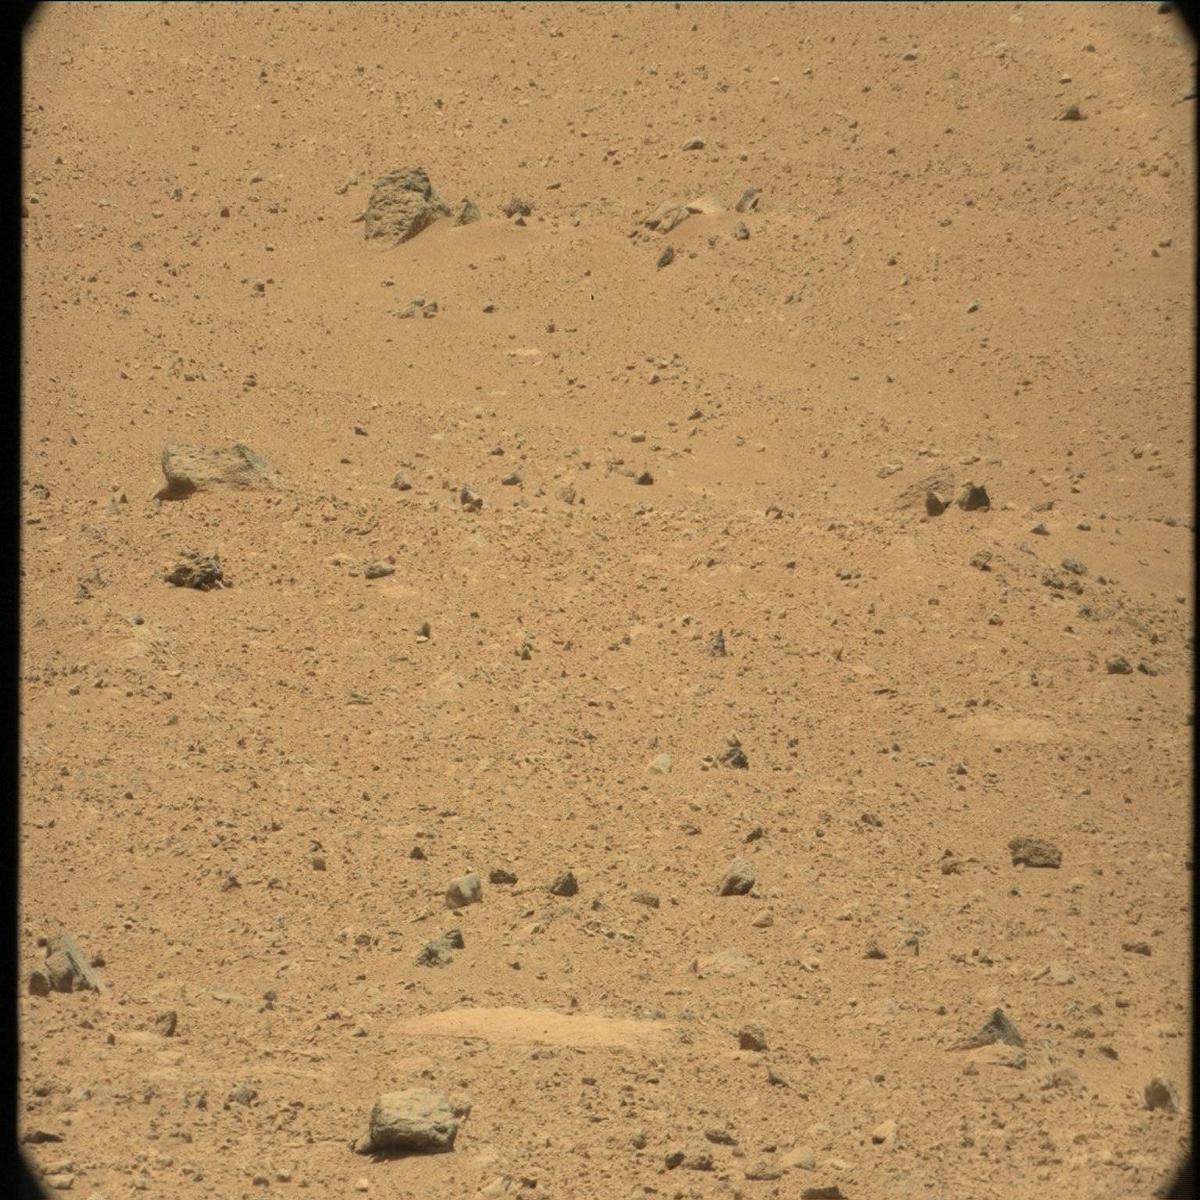
Terrain classes present: Bedrock, Rock, Sand / Soil